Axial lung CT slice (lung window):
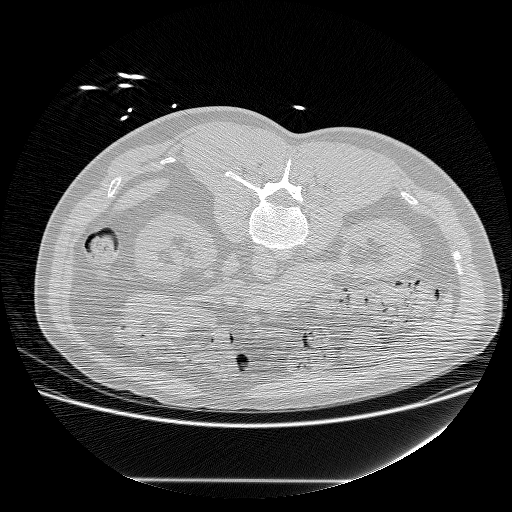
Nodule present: no